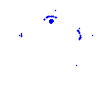
Particle: kaon